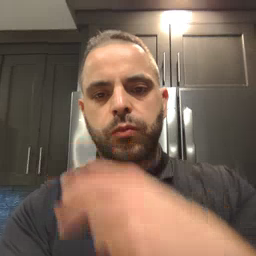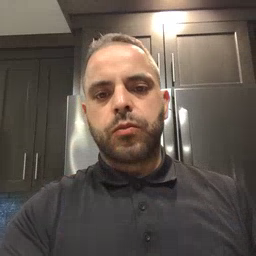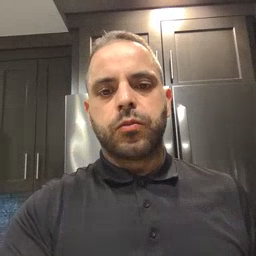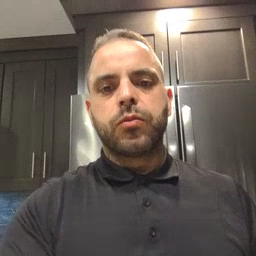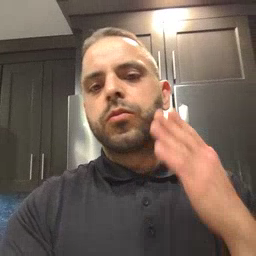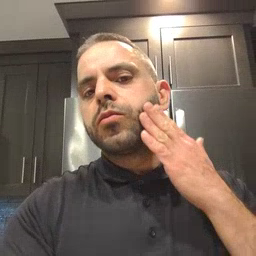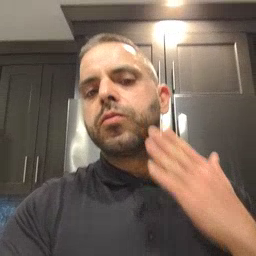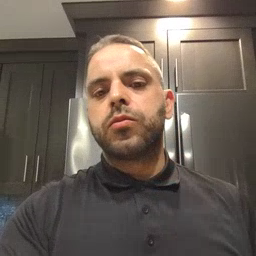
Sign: cheek